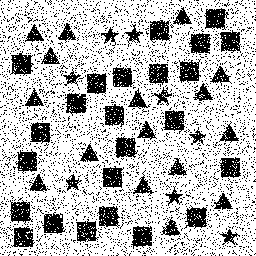
Squares: 24
Triangles: 16
Stars: 8
Total shapes: 48